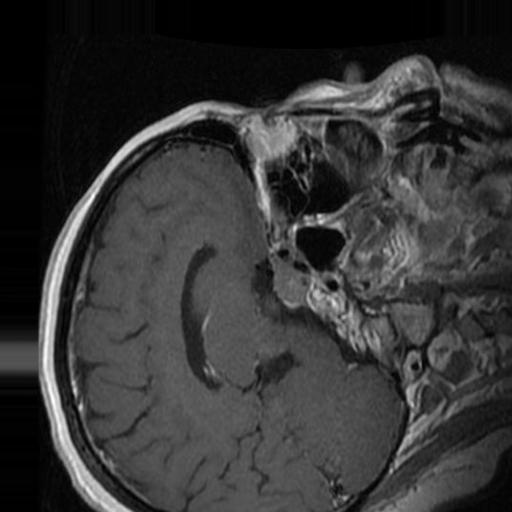
Label: brain_tumor